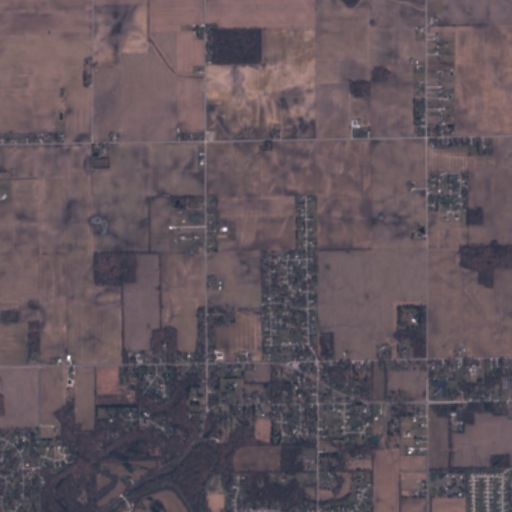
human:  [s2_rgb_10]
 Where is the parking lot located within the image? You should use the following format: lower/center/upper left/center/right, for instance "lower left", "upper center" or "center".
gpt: The parking lot is located in the lower right of the image.
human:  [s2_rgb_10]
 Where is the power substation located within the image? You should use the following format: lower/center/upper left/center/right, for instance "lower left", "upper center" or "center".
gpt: The power substation is located in the upper center of the image.
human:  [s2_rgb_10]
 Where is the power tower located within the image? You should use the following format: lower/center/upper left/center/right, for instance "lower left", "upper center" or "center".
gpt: The power tower is located in the upper of the image.
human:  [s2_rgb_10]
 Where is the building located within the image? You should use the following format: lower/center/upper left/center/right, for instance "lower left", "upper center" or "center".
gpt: The building is located in the lower right of the image.
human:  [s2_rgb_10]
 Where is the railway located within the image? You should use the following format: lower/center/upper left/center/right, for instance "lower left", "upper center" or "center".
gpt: The railway is located in the upper right of the image.
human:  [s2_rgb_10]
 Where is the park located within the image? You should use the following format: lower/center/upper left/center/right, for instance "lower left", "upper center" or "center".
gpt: There is no park in the image.